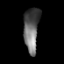
Tissue: prostate
Cell type: Endothelial cells
Senescence score: 0.7566
Nuclear area (px): 660
Mean DAPI intensity: 101.042